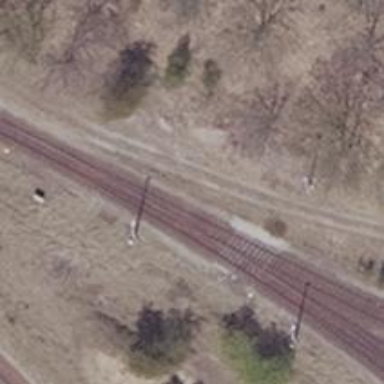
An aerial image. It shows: Railway yard used for servicing trains.